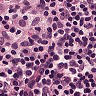
Metastatic tissue present: no